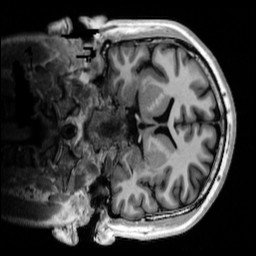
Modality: T1w
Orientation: coronal
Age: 30
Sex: male
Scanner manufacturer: siemens
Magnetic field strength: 3 T
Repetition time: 4 s
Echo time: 0.00289 s